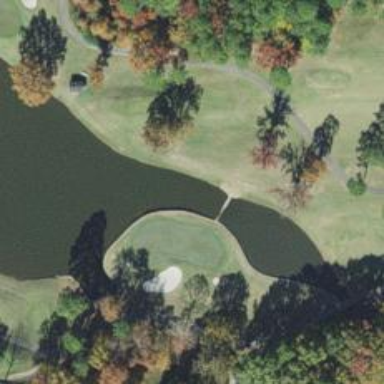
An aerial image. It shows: Water hazard in golf course. The hazard is natural water feature.